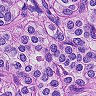
Metastatic tissue present: yes